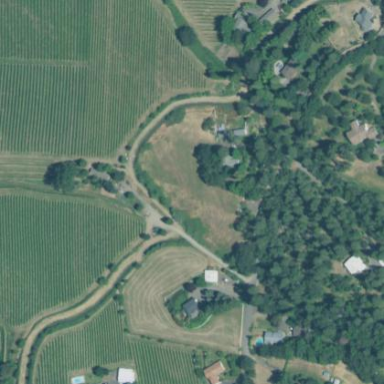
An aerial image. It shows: Vineyard where grapes are grown.